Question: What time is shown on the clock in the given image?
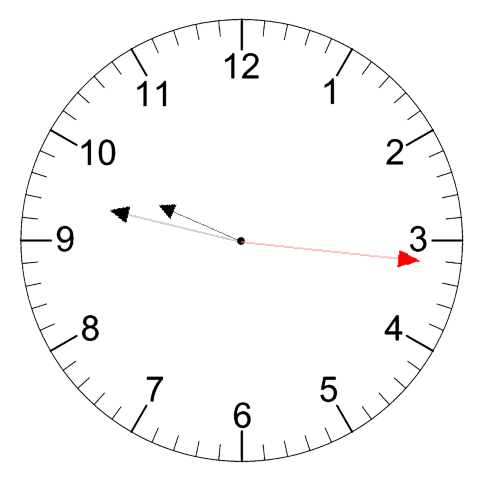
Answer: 09:47:16